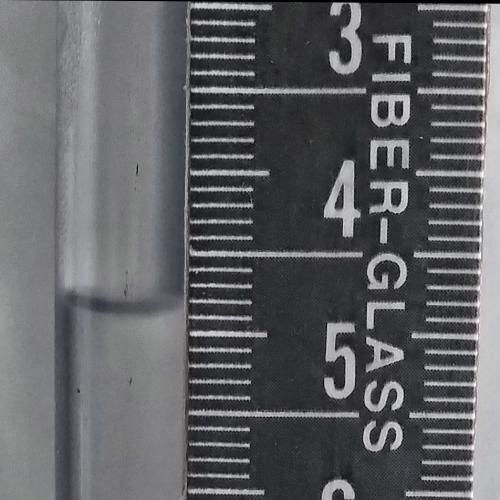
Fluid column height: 4.9 cm